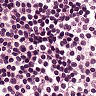
Metastatic tissue present: no